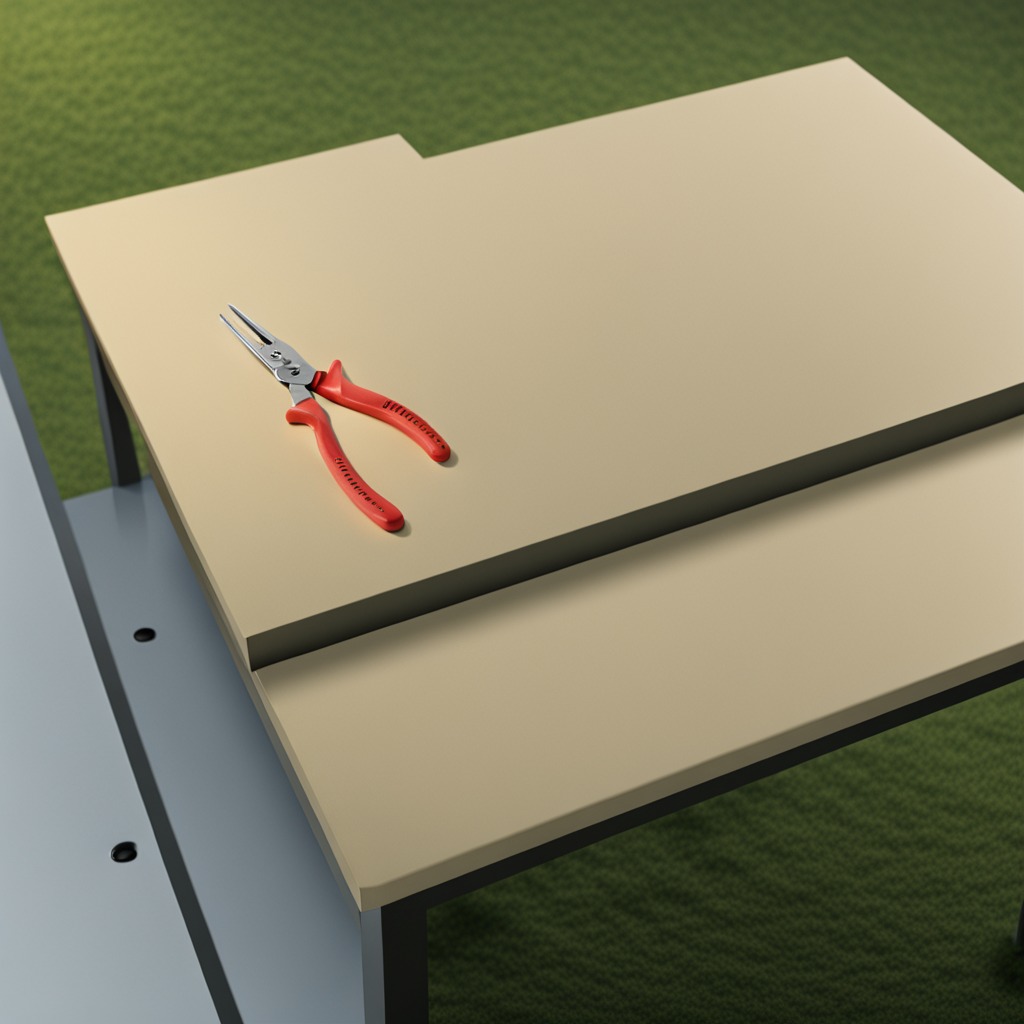
A plier is lying on the textured surface of a clean utility table in a temporary outdoor tool station.